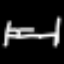
Label: bed